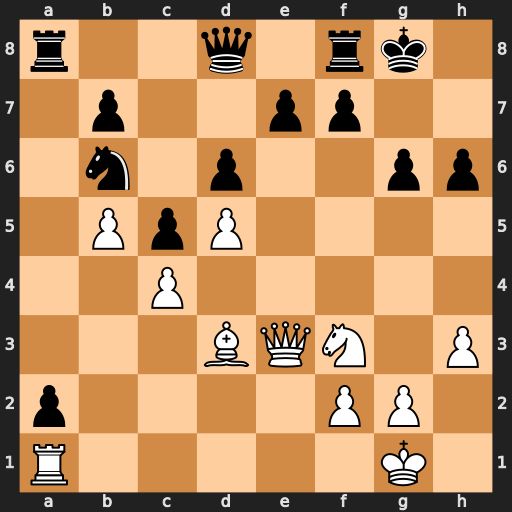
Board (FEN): r2q1rk1/1p2pp2/1n1p2pp/1PpP4/2P5/3BQN1P/p4PP1/R5K1
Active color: w
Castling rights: -
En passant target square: -
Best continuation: Qxh6 e5 Ng5 Qxg5 Qxg5